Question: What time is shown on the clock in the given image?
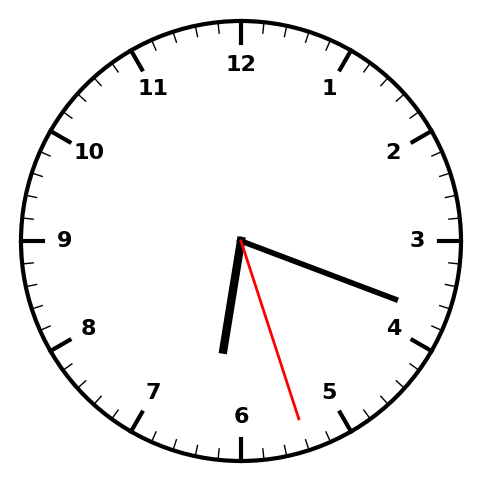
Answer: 06:18:27